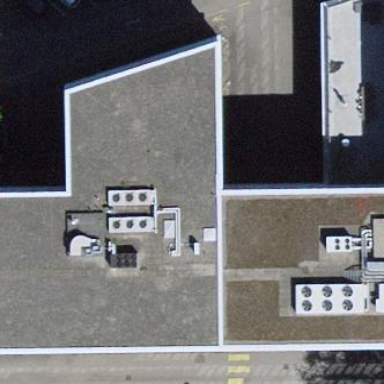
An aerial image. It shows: Industrial building.